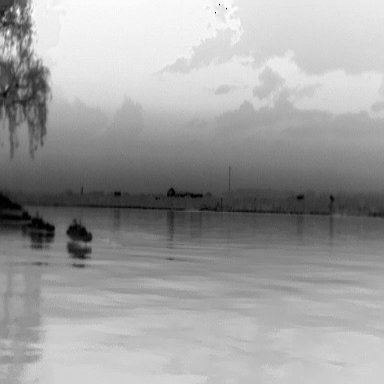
There are three objects shown in the infrared image, including two warships, and a liner.